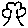
Label: tree